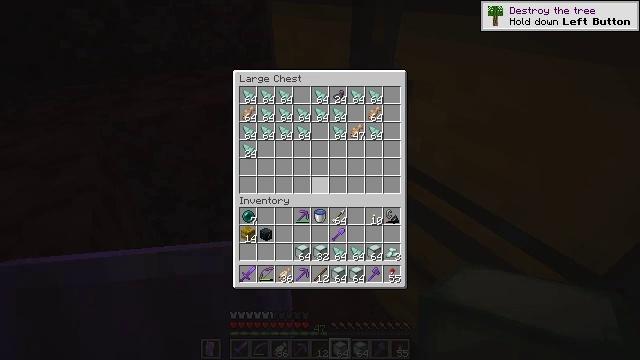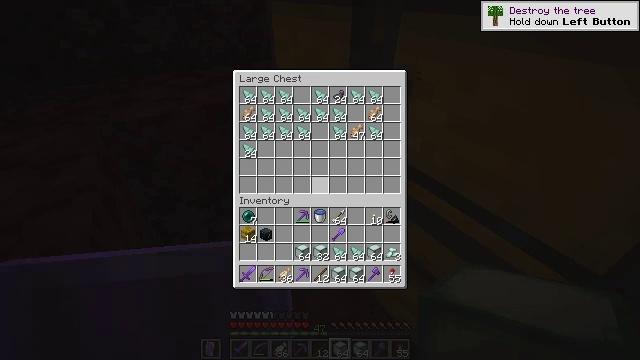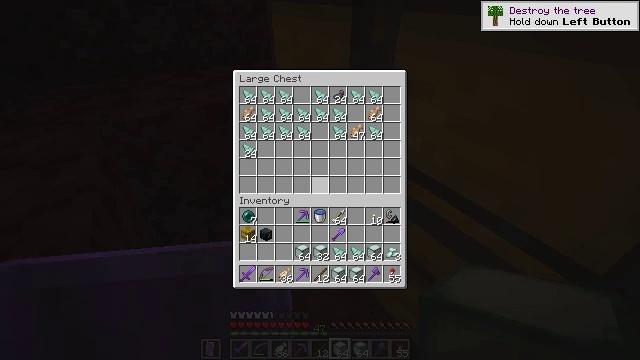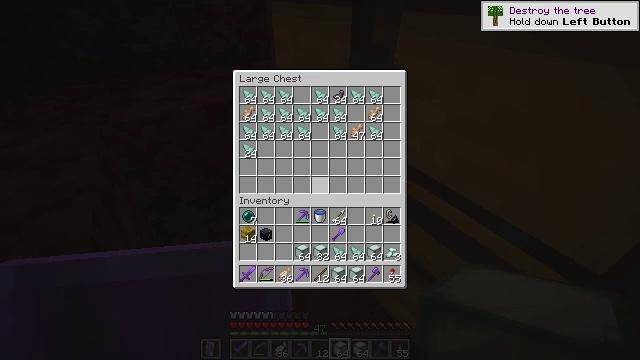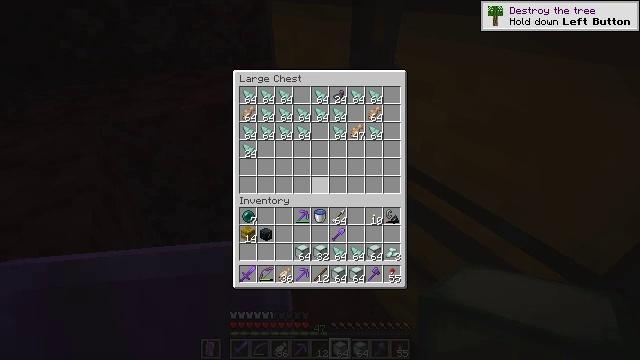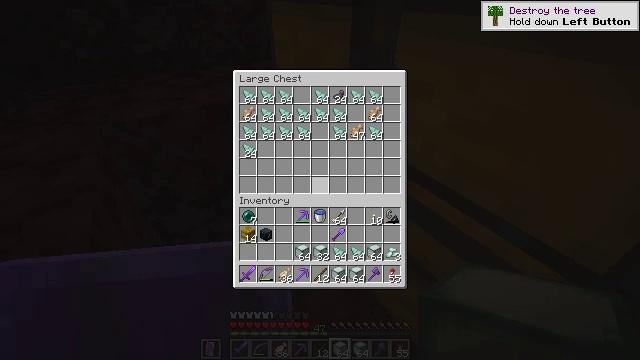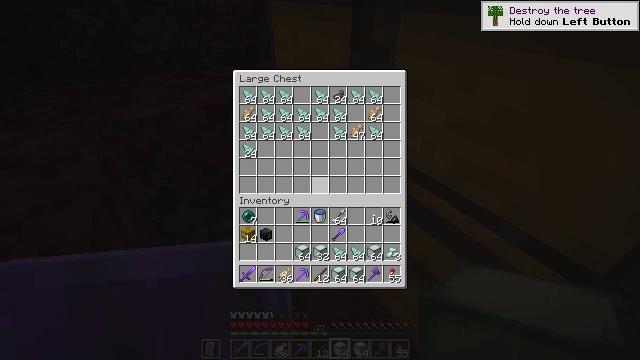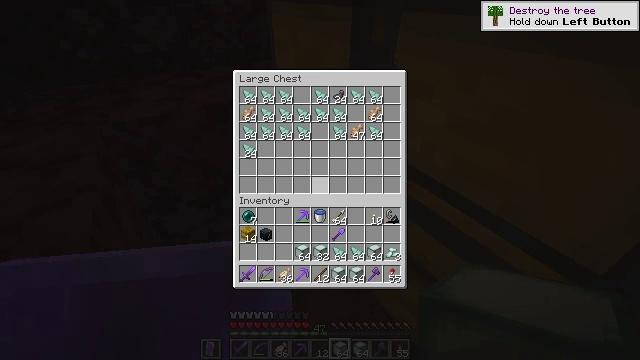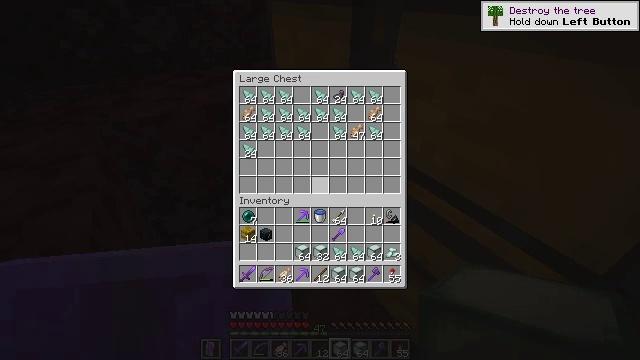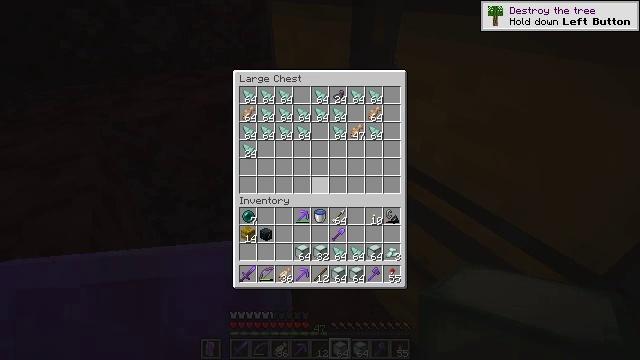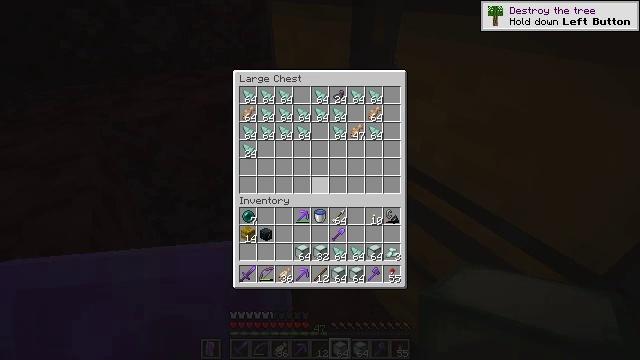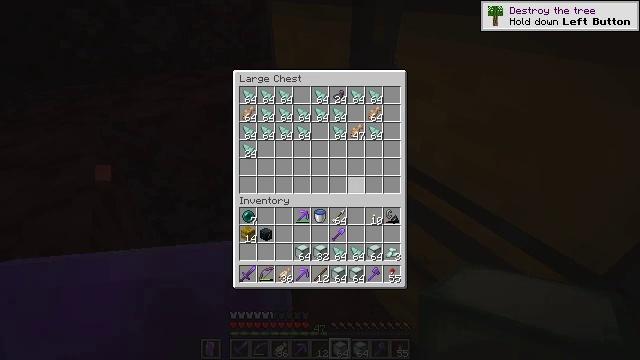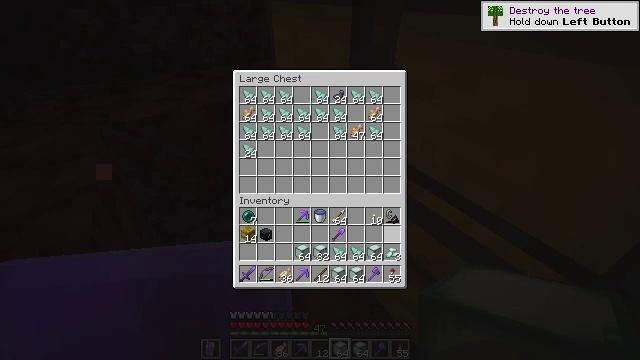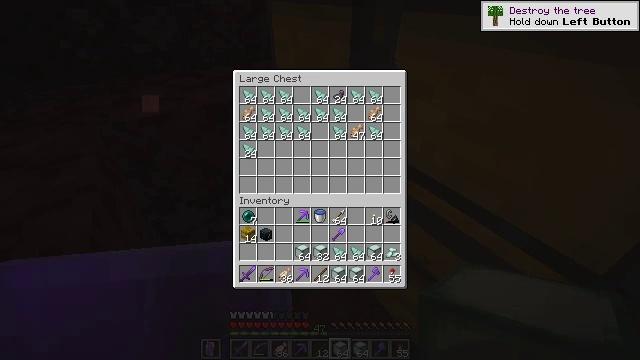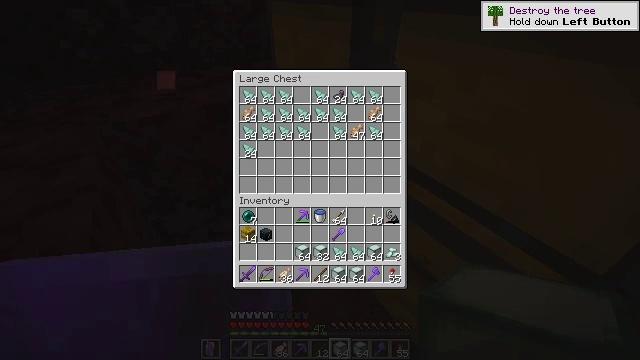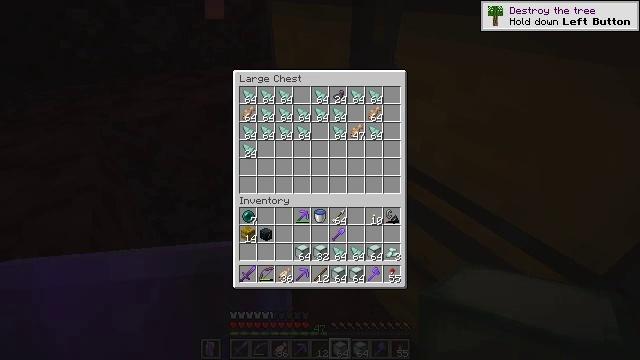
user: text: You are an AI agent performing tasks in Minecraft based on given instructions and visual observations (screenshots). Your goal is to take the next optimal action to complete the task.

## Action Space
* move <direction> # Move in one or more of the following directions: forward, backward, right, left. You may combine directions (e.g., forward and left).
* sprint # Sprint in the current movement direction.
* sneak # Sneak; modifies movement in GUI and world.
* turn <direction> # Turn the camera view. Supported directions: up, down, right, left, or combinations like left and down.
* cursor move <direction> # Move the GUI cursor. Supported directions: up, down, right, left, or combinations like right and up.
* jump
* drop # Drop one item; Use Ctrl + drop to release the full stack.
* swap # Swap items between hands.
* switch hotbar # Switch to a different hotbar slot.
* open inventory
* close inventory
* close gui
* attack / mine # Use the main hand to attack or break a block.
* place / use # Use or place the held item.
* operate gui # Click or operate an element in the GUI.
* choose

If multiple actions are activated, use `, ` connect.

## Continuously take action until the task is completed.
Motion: motion action
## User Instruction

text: Left click on the crafting table
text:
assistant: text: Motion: no_op
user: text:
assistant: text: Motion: no_op
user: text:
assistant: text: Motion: no_op
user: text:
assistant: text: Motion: no_op
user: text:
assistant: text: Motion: no_op
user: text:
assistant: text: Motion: no_op
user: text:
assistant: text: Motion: no_op
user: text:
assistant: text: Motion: no_op
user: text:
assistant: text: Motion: no_op
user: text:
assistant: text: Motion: no_op
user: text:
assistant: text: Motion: turn right and down
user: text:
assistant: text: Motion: turn right and down
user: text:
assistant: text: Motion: turn right and down
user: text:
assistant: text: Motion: no_op
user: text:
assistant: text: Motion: no_op
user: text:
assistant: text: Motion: no_op
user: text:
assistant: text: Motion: no_op
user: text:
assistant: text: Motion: no_op
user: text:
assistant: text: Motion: turn left
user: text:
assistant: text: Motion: sneak, turn left
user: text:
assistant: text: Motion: sneak
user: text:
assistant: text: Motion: sneak
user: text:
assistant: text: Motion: sneak
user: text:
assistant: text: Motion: sneak
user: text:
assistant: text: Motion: sneak
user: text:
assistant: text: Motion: sneak
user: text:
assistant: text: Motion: sneak, attack / mine
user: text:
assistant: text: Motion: sneak, attack / mine
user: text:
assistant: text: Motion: sneak, turn left, attack / mine
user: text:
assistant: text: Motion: sneak, turn left